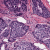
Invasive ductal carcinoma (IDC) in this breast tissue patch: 0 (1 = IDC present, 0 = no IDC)